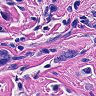
Metastatic tissue present: yes